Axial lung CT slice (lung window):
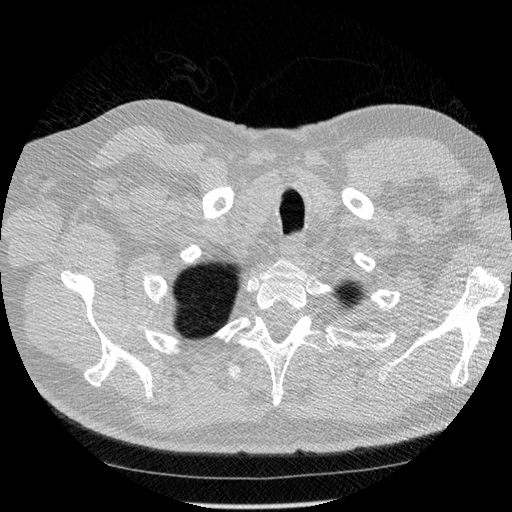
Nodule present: no